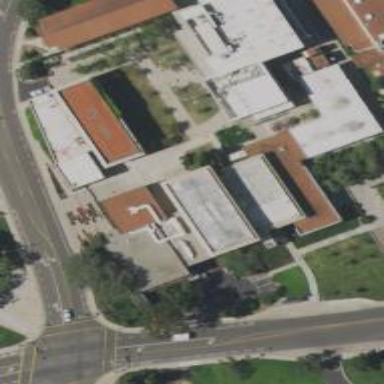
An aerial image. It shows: University building.